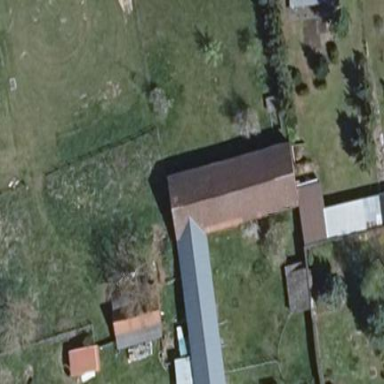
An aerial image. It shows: Gabled building with roof oriented along its structure.